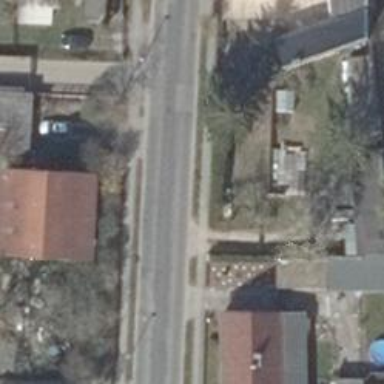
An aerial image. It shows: Sidewalk.